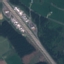
Label: Highway